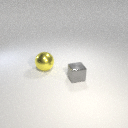
large yellow metal sphere behind small gray metal cube